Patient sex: M
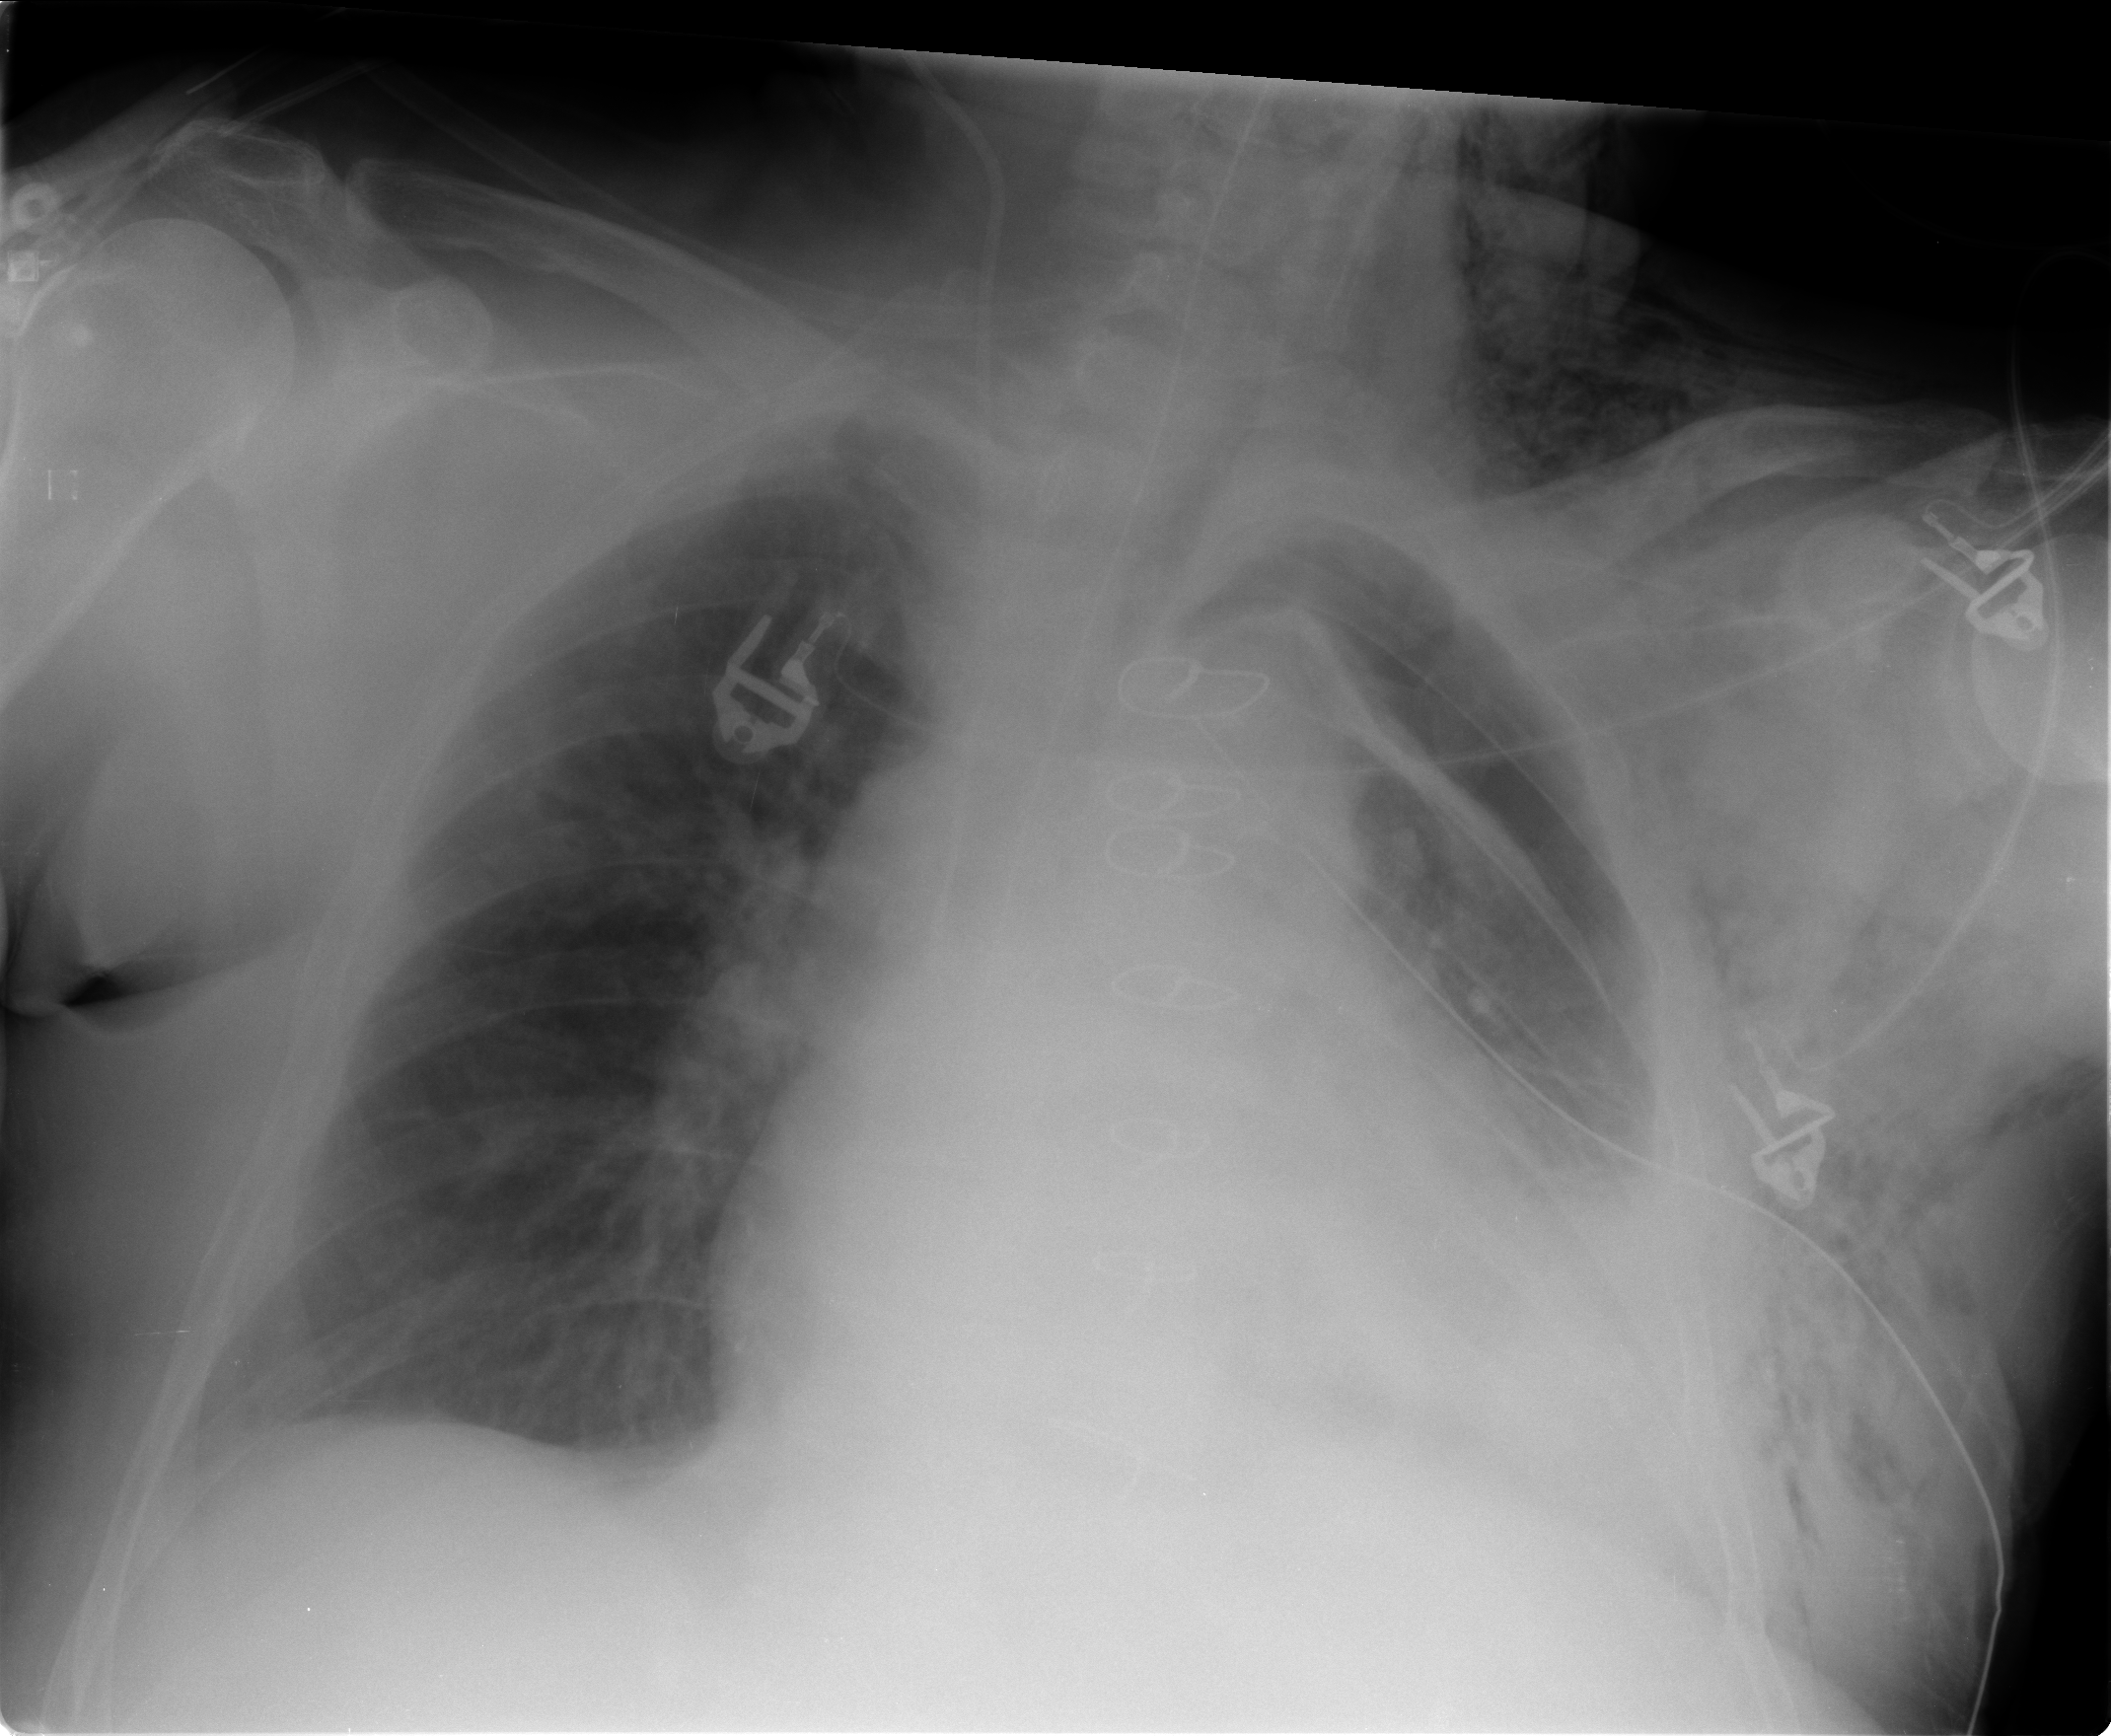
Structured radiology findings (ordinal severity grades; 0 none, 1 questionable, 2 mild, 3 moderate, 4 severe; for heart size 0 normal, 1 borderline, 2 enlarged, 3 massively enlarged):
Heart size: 2
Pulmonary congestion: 1
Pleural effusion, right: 0
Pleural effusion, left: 2
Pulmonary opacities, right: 0
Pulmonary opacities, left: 0
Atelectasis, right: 2
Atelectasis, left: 2